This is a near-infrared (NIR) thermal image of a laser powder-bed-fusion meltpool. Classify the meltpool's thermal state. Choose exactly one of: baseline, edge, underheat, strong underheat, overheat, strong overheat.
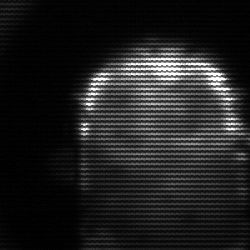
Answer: baseline